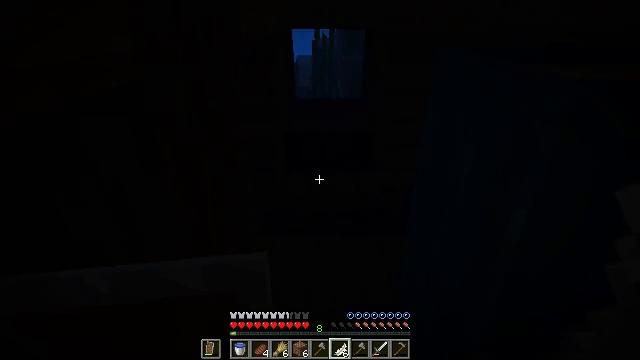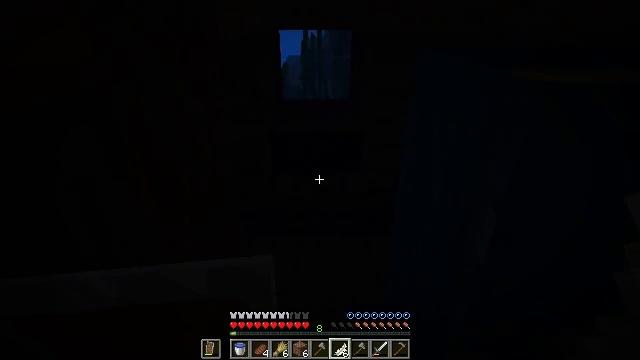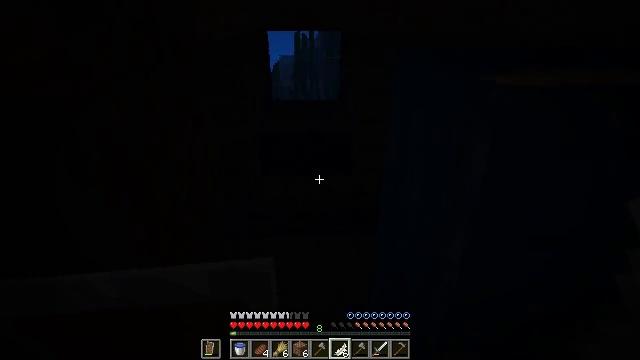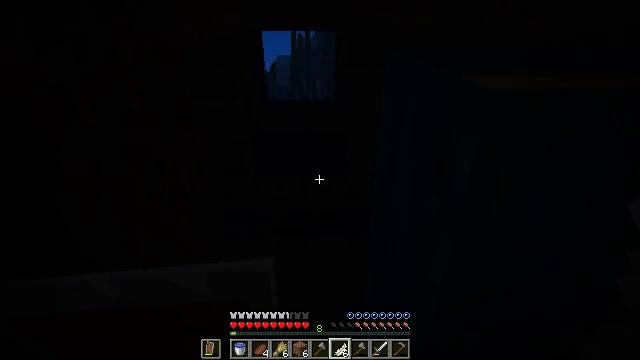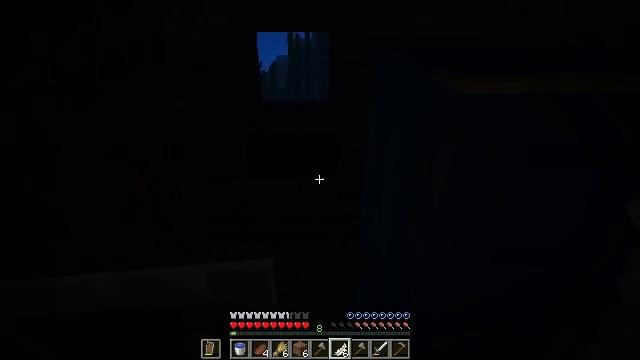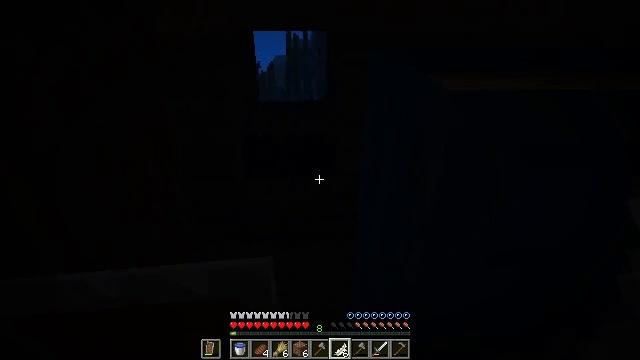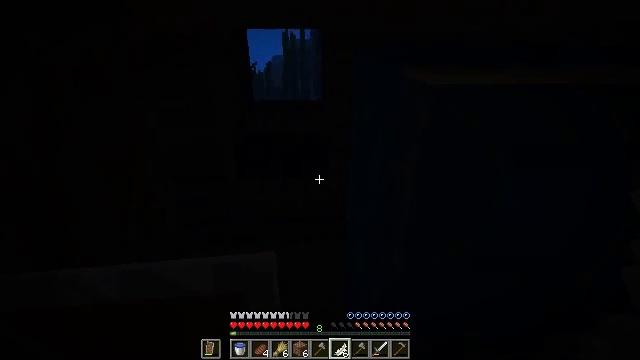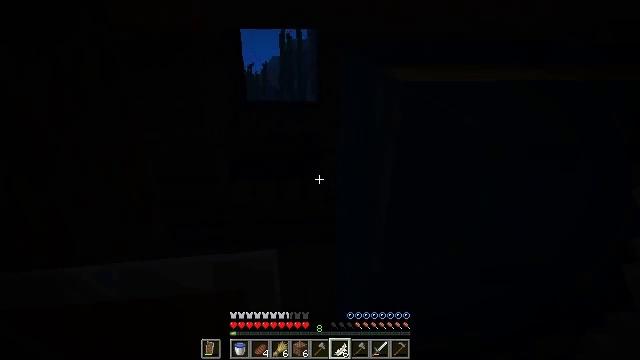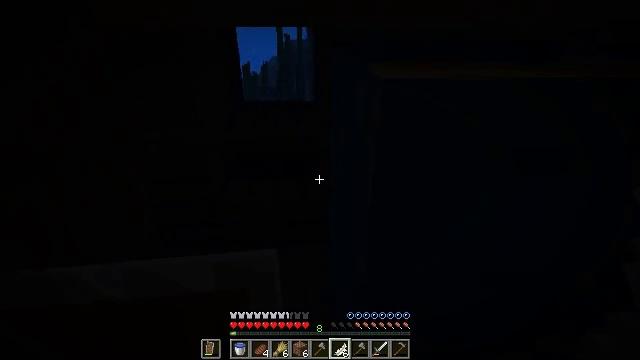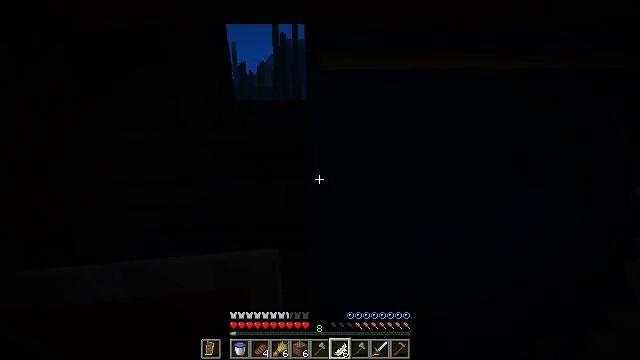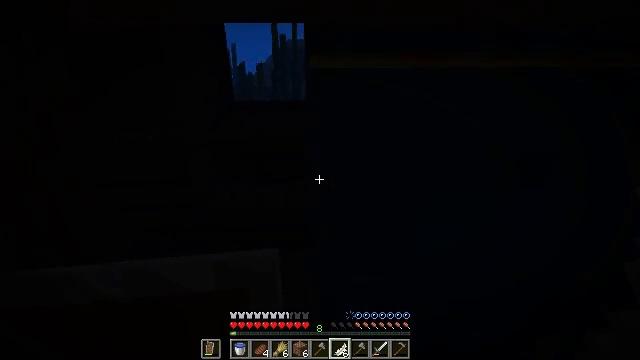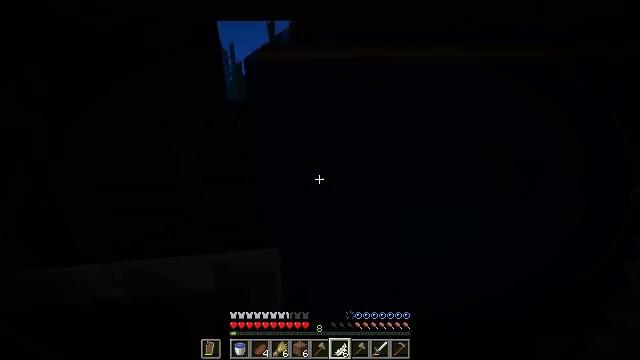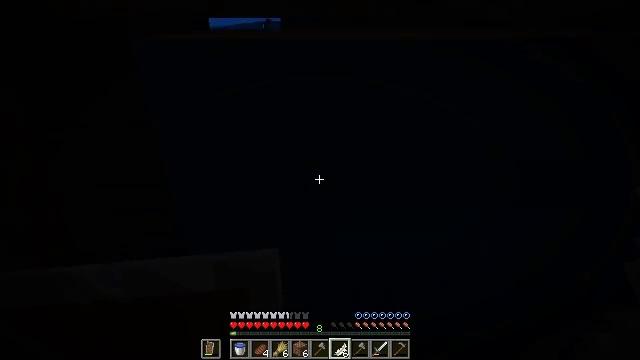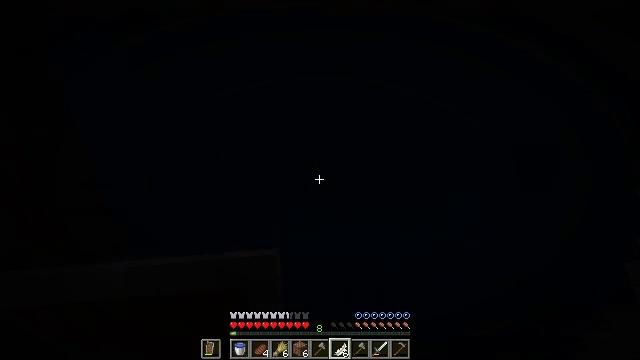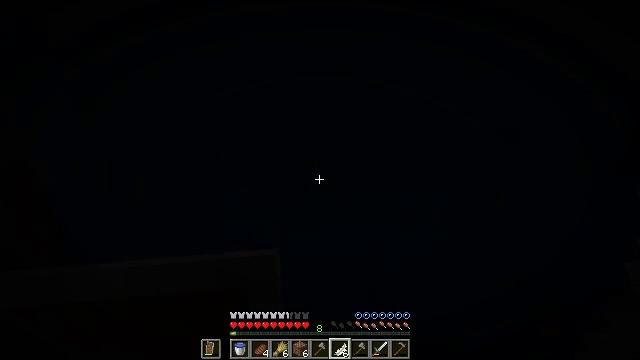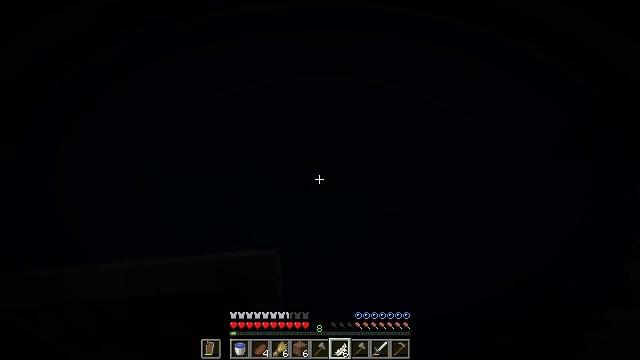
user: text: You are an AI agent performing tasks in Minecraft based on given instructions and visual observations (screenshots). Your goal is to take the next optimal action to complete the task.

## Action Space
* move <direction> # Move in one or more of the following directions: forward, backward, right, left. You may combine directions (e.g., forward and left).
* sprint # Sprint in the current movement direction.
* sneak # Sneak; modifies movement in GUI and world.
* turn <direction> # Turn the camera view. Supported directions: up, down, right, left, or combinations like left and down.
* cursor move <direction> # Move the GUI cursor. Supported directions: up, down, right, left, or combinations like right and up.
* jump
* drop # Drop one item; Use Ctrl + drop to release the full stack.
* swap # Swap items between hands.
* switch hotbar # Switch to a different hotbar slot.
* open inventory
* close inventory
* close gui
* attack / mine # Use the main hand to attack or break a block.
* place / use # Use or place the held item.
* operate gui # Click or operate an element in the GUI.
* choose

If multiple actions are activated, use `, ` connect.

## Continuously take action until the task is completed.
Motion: motion action
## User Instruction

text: Break the oak door to remove it.
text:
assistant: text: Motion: move right, turn right
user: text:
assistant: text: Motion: move forward and move right, turn right
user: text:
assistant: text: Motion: move forward and move right
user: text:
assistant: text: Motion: move forward and move right
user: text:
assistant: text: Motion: move forward and move right
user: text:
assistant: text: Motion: move forward and move right
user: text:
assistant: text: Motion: move forward and move right
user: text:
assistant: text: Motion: move forward and move right
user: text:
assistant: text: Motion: move forward and move right
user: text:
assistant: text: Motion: move forward and move right
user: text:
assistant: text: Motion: move forward and move right
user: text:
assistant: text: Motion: move forward and move right
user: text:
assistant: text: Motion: move forward and move right
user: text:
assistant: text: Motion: move forward and move right
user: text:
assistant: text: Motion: move forward and move right
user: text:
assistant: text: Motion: move forward and move right
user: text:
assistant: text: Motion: move forward and move right
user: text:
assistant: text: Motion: move forward and move right
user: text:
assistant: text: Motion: move forward
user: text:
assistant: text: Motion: move forward
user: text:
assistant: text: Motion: move forward
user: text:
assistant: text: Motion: move forward
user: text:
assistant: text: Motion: move forward
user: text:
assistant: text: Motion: move forward and move right
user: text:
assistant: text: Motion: move forward and move right
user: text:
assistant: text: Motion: move forward and move right
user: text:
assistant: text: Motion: move forward and move right
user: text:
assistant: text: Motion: move forward and move right
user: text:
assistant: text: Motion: move forward and move right
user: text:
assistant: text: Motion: move forward and move right